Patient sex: M
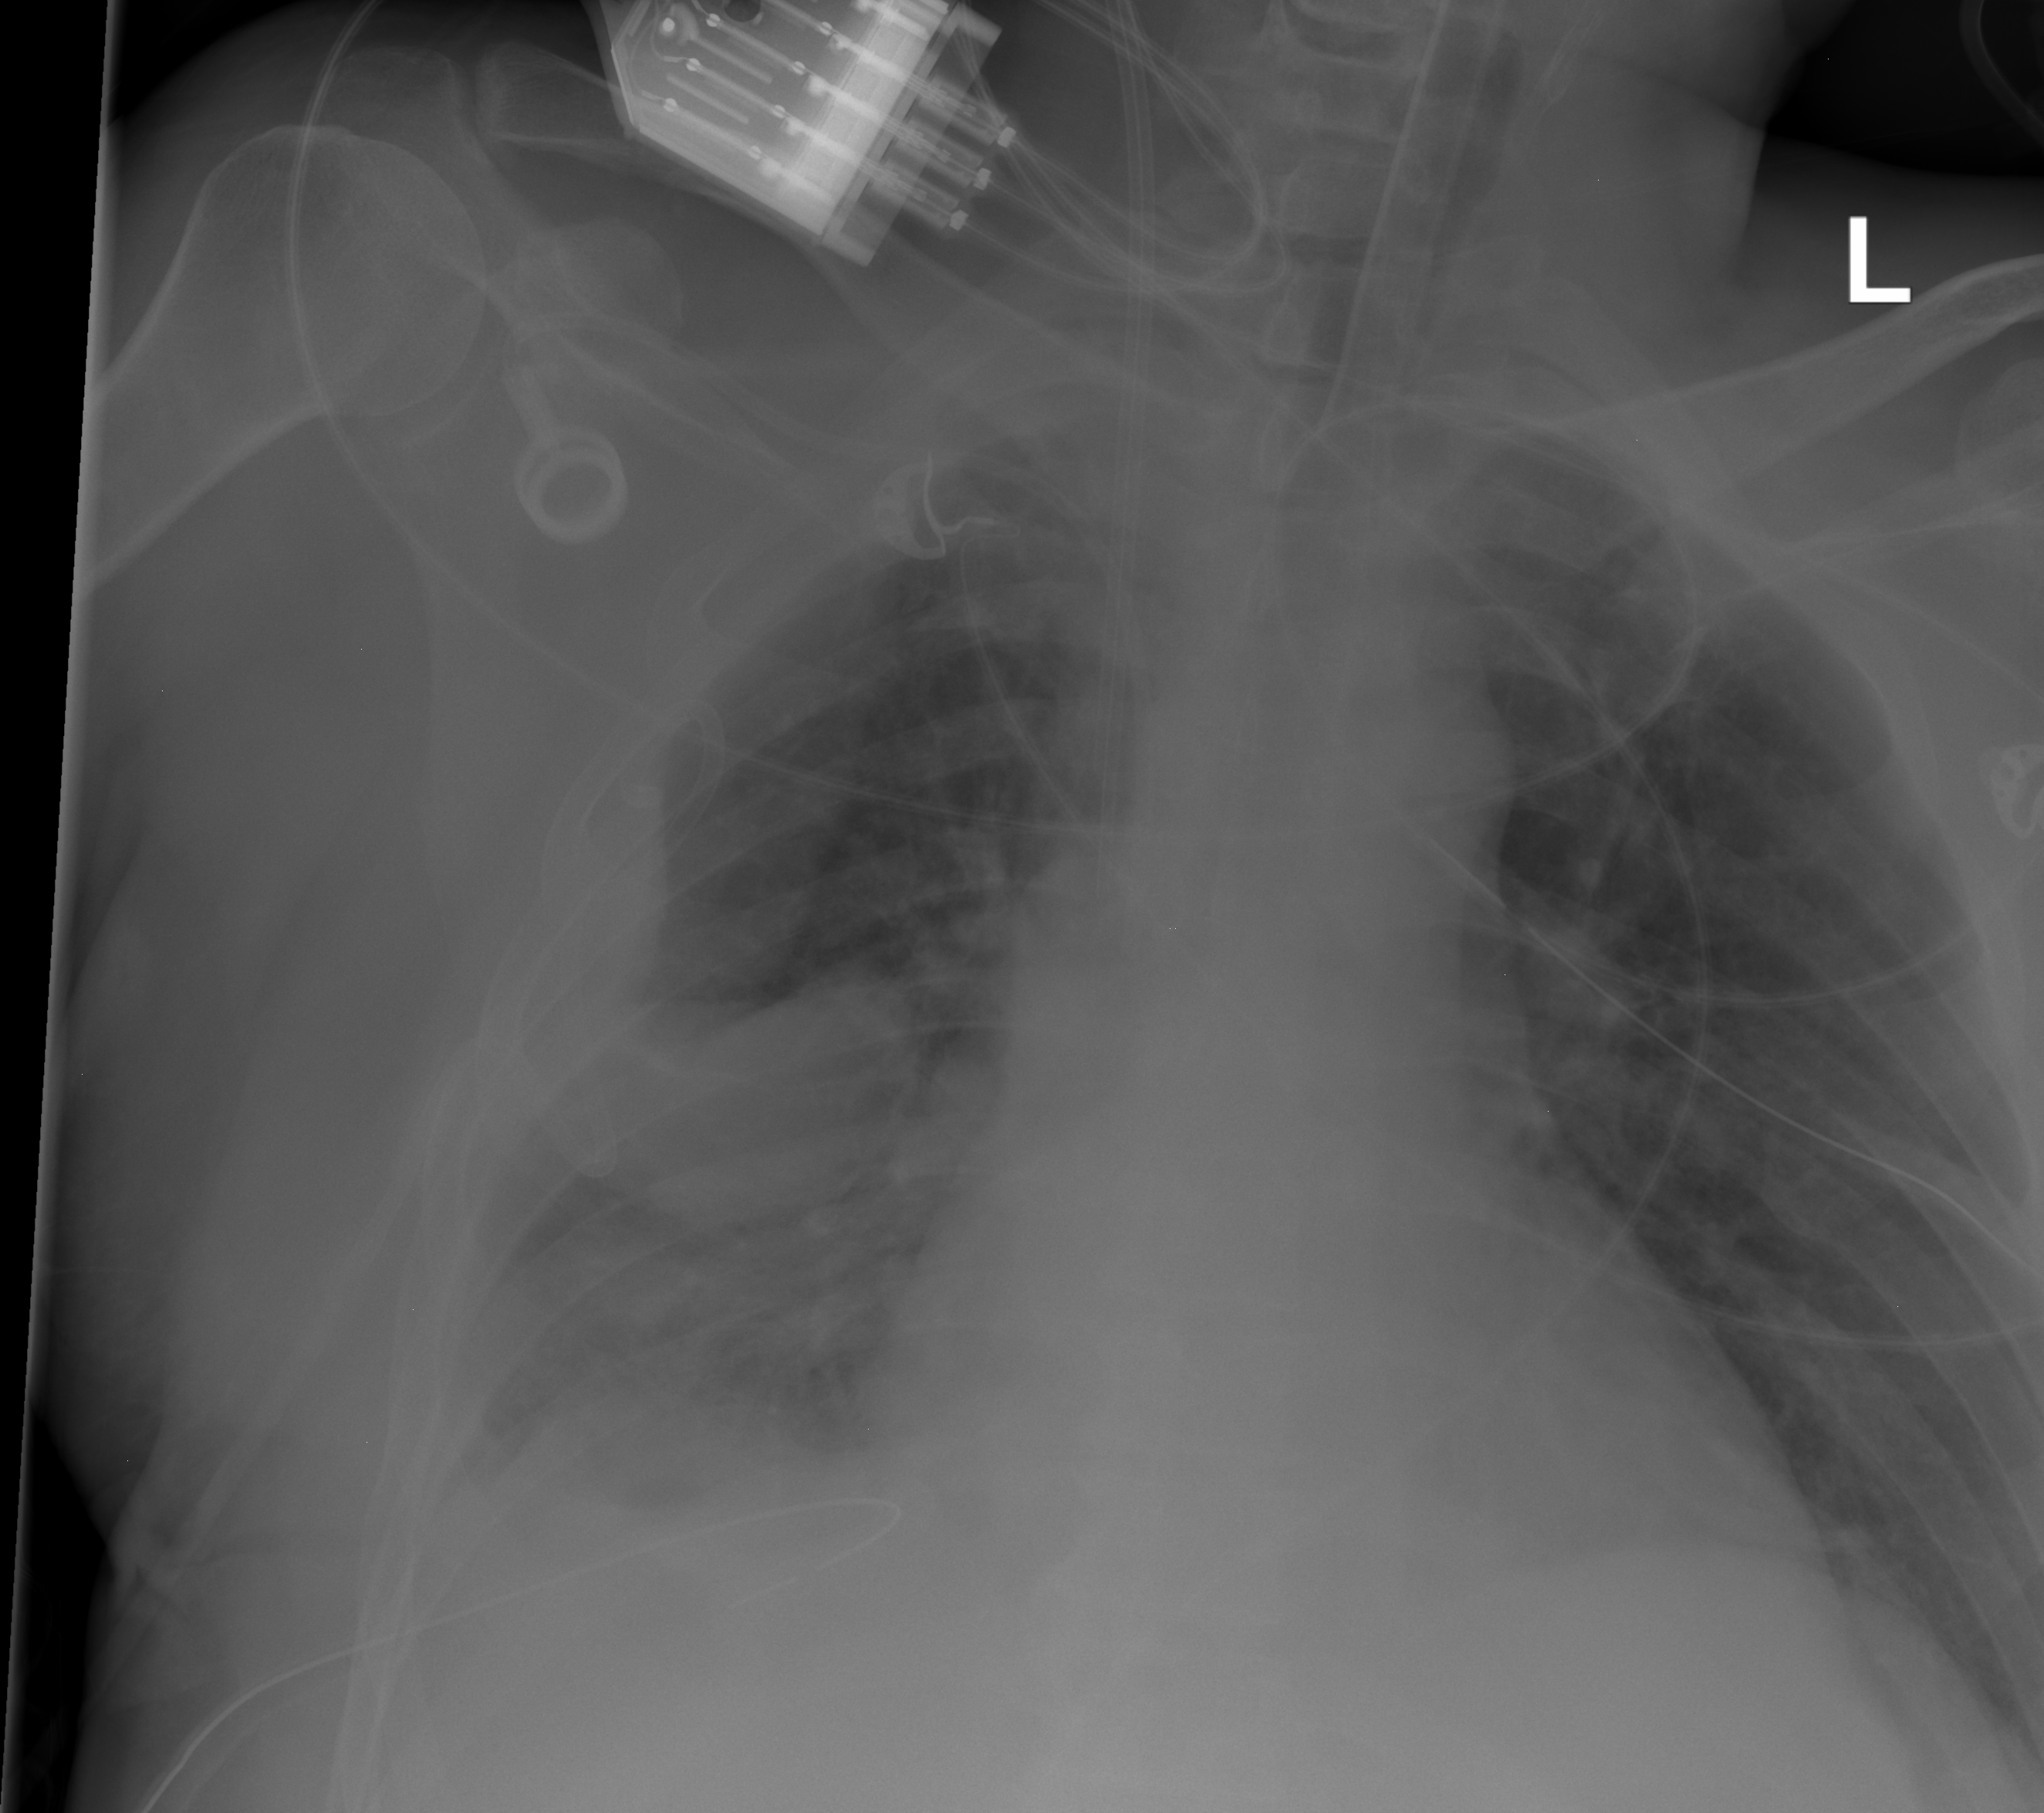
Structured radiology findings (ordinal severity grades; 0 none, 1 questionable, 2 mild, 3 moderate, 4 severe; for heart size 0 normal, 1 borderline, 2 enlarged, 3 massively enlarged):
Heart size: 2
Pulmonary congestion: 2
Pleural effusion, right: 2
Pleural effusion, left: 0
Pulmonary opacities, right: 2
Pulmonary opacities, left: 0
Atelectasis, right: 2
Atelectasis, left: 0